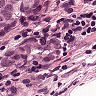
Metastatic tissue present: yes